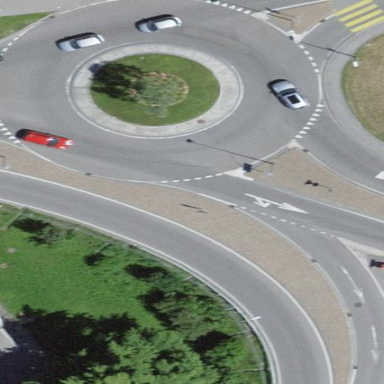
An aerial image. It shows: Secondary road around roundabout.